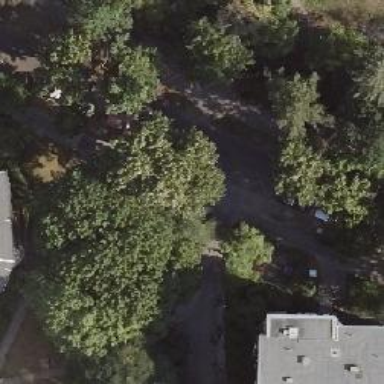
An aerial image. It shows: Avenue lined with broadleaved deciduous trees.